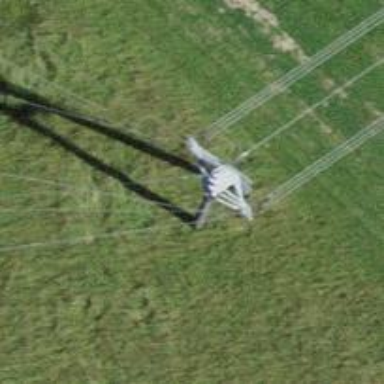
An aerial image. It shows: Three power lines with cables.